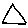
Label: triangle